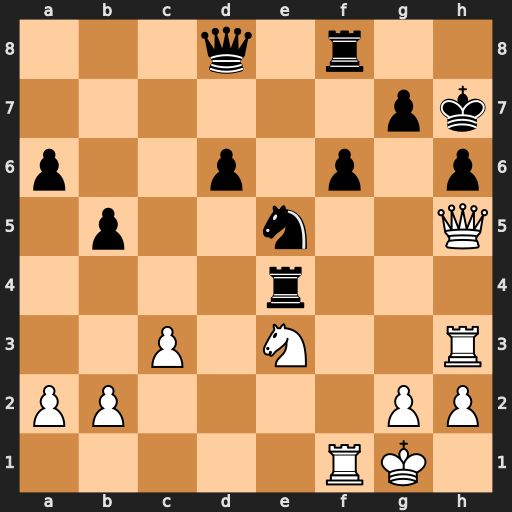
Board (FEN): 3q1r2/6pk/p2p1p1p/1p2n2Q/4r3/2P1N2R/PP4PP/5RK1
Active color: w
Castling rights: -
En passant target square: -
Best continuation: Qf5+ g6 Qxe4